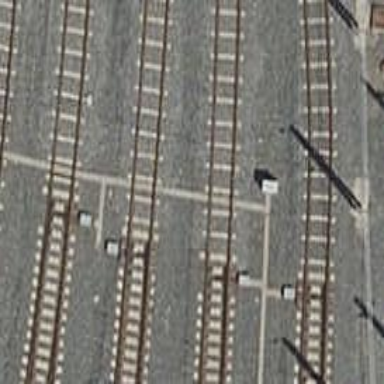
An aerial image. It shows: Railway switch.